Field crop: tomato
Growth stage: 2
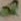
Species: solanum